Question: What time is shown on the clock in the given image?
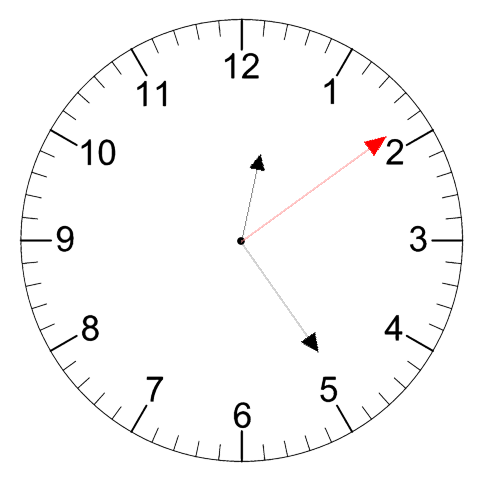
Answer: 12:24:09